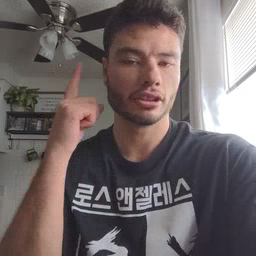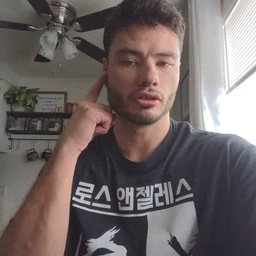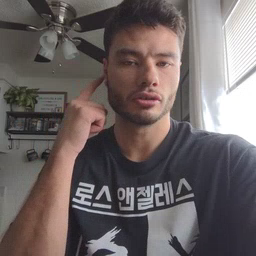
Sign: ear